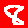
Digit: 8